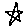
Label: star